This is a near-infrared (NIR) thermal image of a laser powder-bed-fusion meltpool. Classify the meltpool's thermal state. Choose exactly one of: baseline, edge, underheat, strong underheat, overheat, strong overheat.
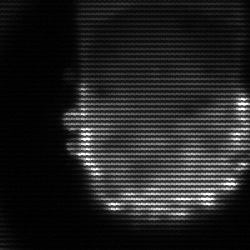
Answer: baseline